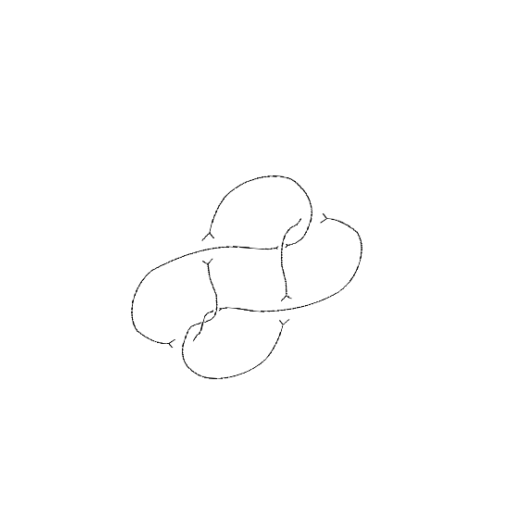
Crossing number: 7